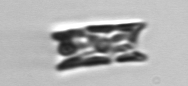
Label: Eucampia